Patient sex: M
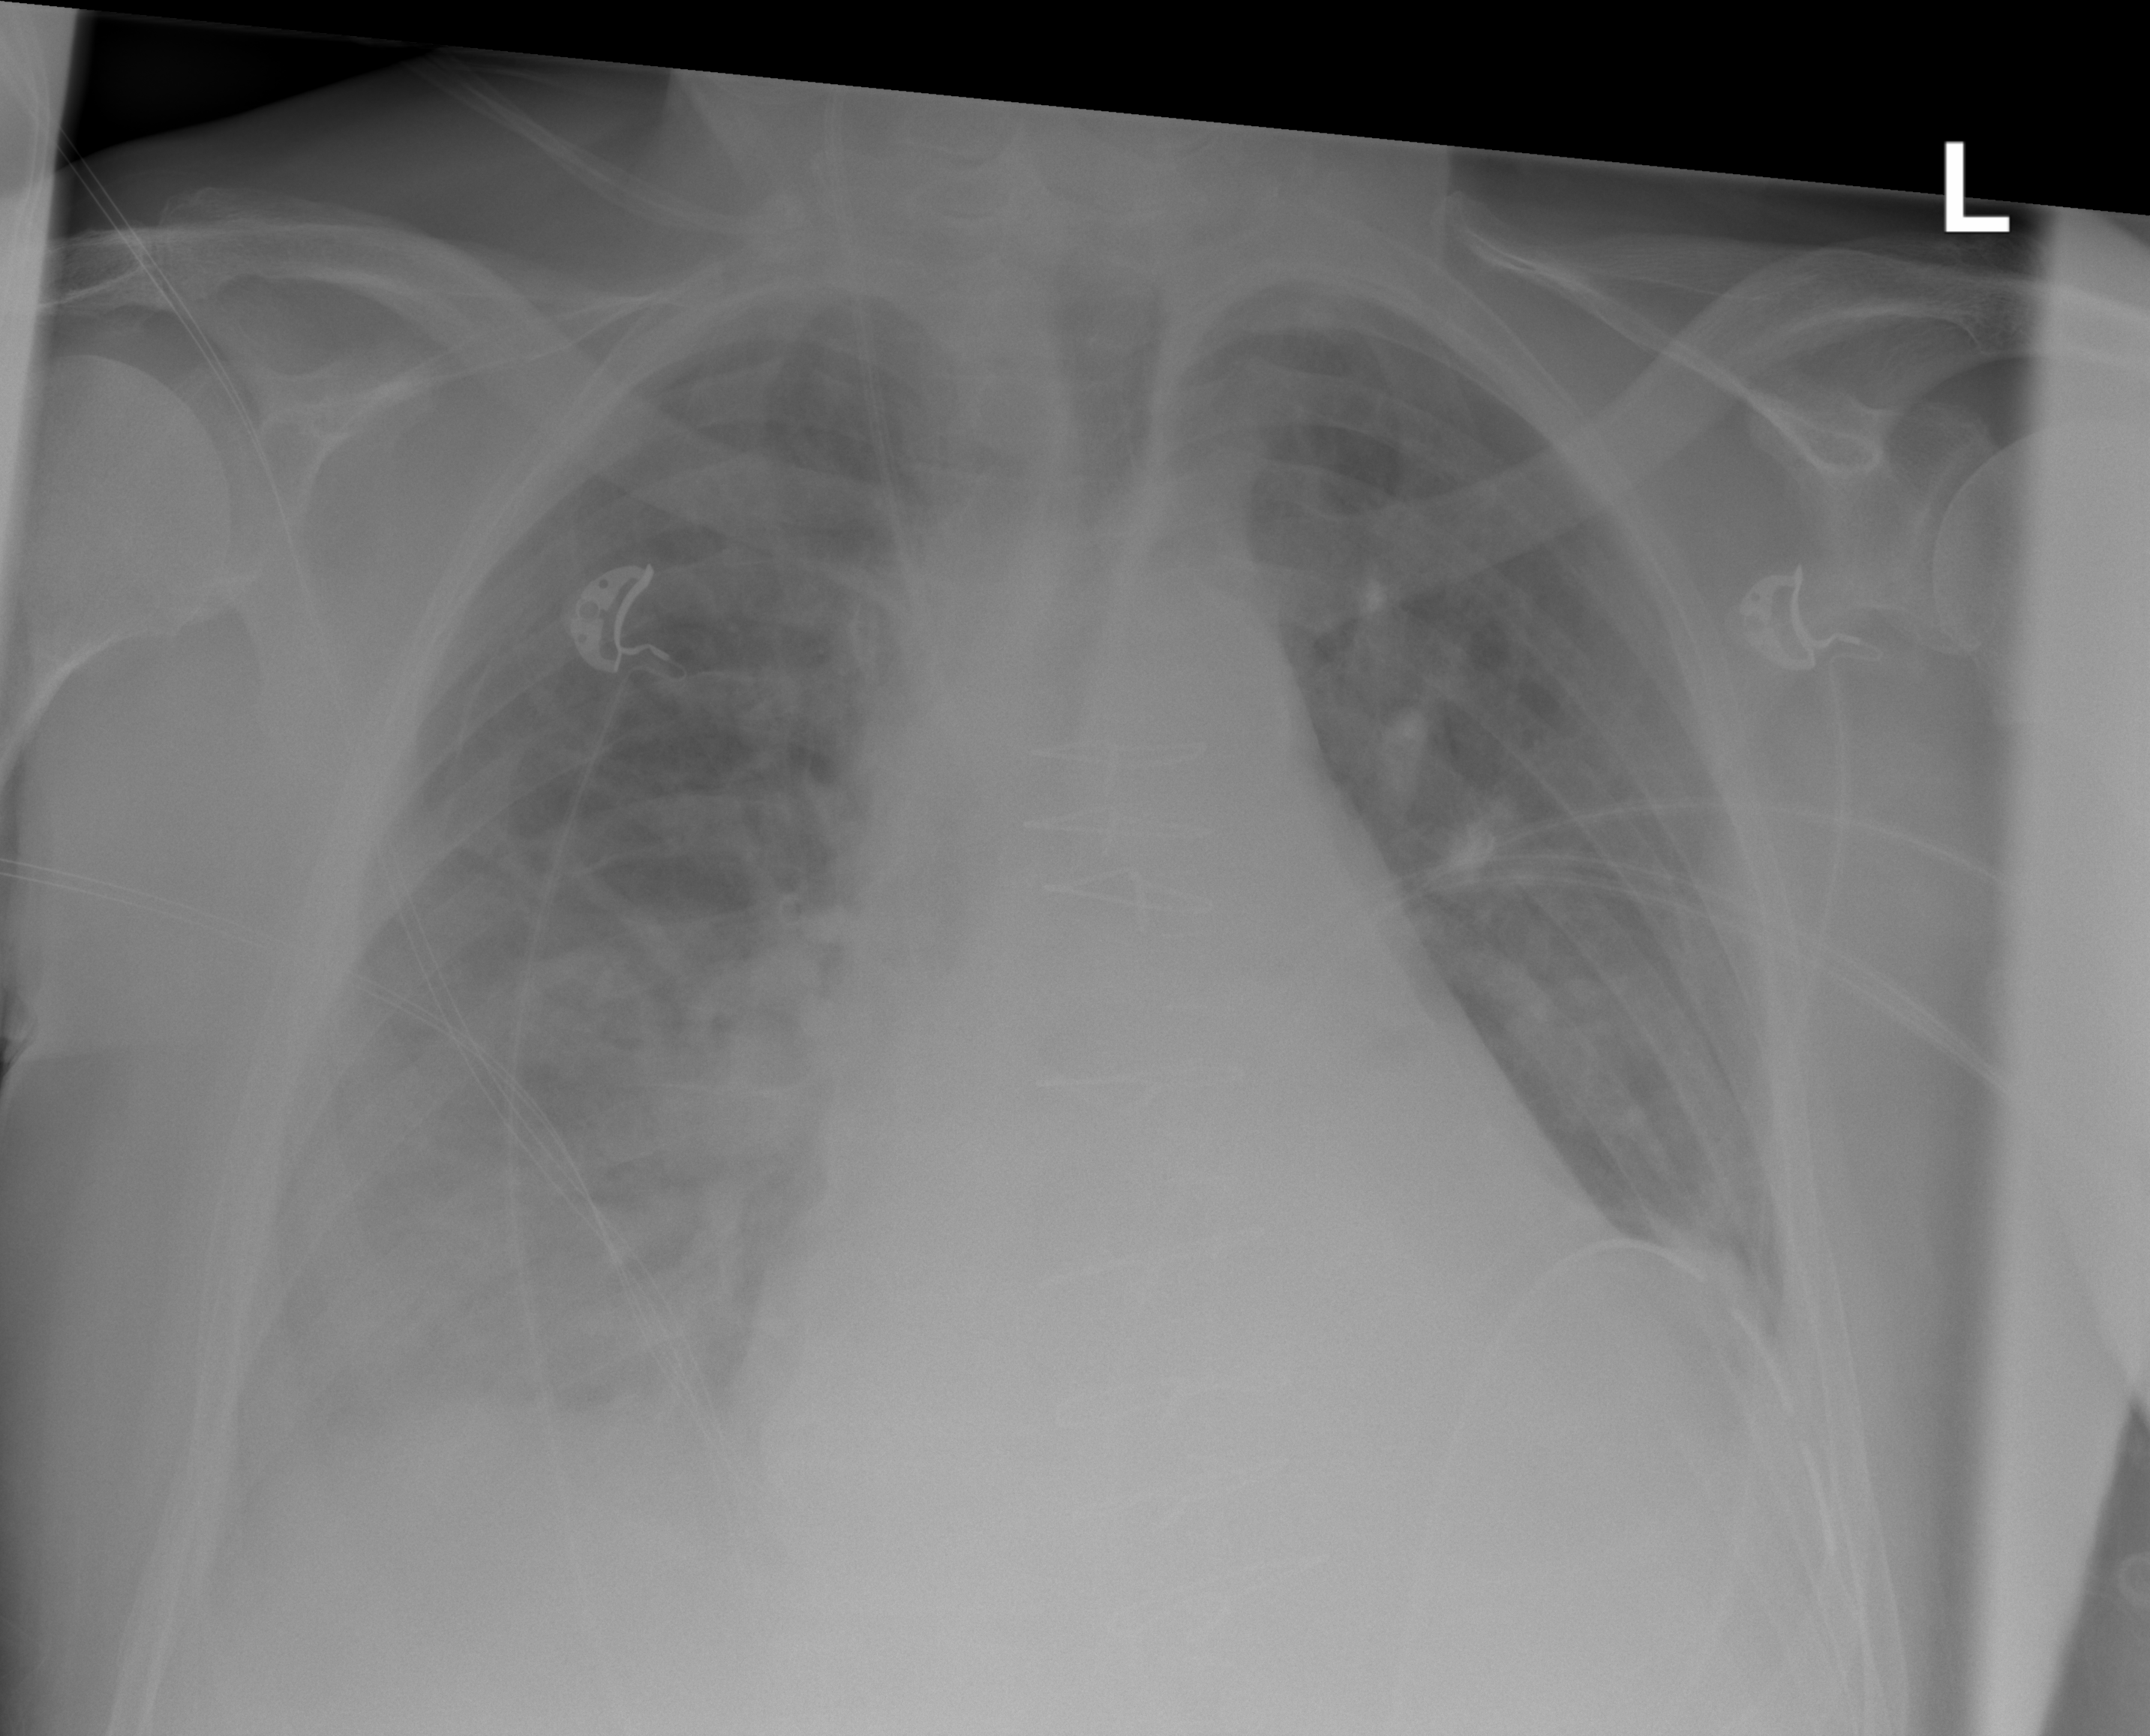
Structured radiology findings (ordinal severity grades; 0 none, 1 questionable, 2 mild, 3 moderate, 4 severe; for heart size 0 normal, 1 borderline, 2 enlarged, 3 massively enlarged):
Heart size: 2
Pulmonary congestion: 2
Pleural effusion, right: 2
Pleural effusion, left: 2
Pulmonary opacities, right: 2
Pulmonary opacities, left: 1
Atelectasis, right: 2
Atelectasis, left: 2